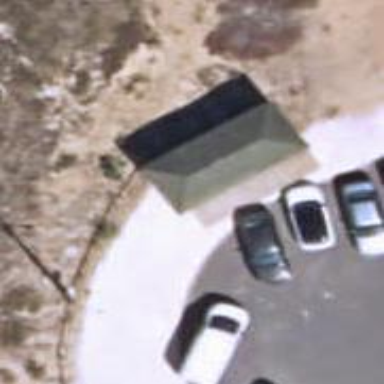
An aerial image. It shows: Toilets are available here.